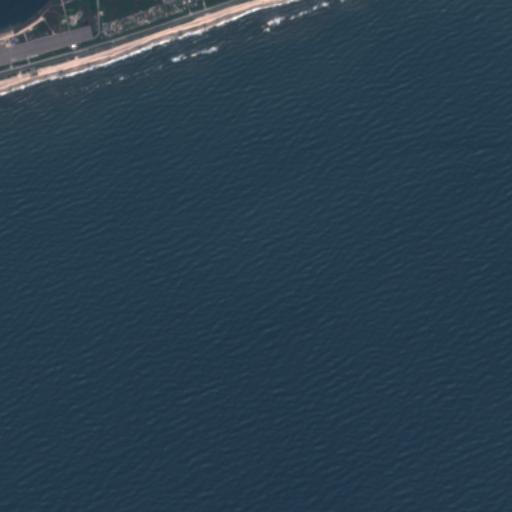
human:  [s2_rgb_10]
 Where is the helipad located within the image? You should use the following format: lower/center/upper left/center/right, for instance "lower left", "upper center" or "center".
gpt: The helipad is located in the upper left of the image.
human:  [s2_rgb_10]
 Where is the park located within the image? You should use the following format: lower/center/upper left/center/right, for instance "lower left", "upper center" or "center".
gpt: The park is located in the upper left of the image.
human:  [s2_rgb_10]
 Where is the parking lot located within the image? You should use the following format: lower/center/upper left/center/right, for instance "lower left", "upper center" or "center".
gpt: The parking lot is located in the upper left of the image.
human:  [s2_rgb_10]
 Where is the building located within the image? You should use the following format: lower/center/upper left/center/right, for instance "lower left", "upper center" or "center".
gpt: The building is located in the upper left of the image.
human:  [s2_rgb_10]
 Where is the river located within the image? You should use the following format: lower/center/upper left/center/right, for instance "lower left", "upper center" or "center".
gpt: The river is located in the upper of the image.
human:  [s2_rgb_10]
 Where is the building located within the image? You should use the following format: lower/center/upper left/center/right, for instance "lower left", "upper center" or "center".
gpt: The building is located in the upper left of the image.
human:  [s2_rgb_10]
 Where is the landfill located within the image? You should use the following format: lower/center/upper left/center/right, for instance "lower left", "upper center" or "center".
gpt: There is no landfill in the image.